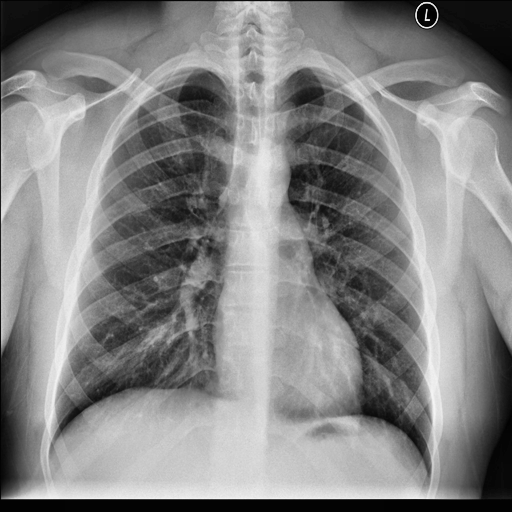
Finding: NORMAL